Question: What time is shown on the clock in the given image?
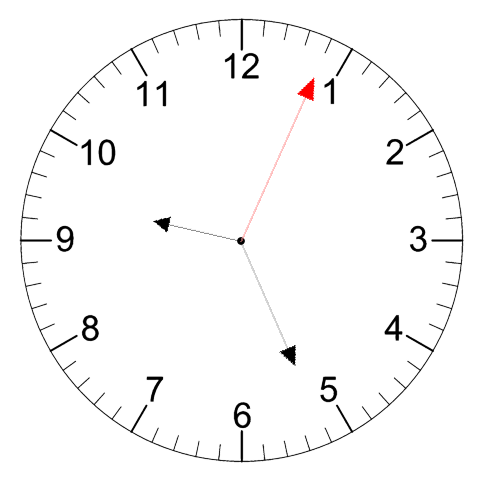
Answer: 09:26:04